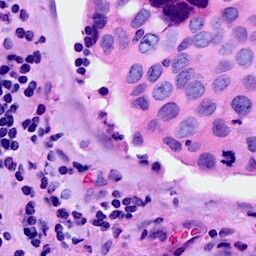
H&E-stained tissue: Breast